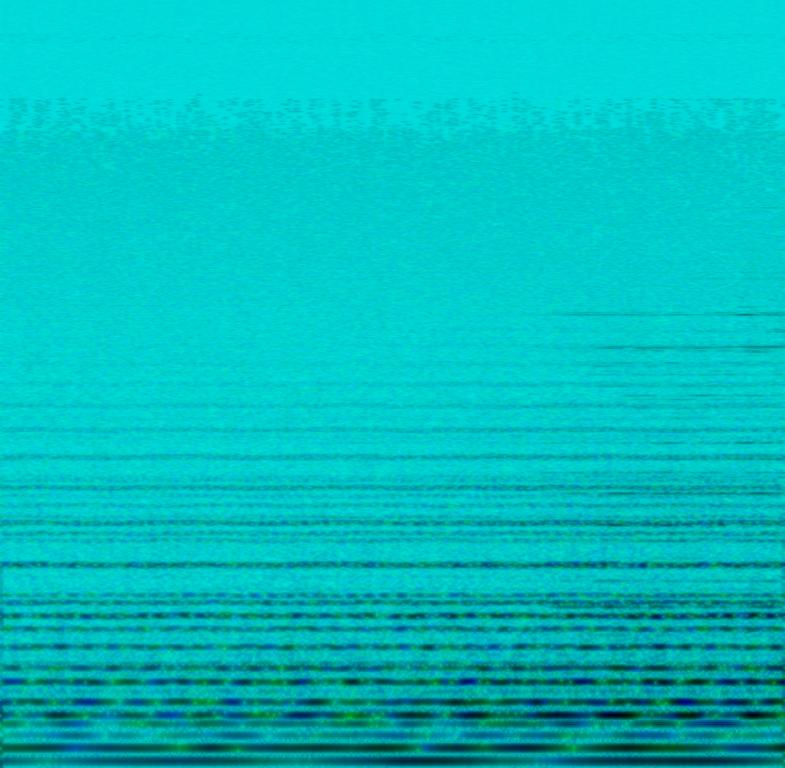
This song features the sound of synth pads. The synth is playing one chord and the volume slowly swells. There are no other instruments in this song. There is no voice in this song. This song can be played in a movie sequence when a person is actively searching for something in the dark.